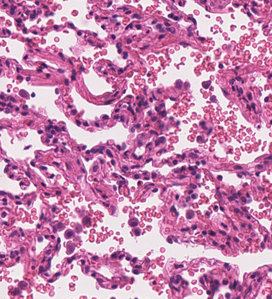
Tumor epithelial tissue: no
Tumor-associated stroma tissue: no
Normal tissue: yes